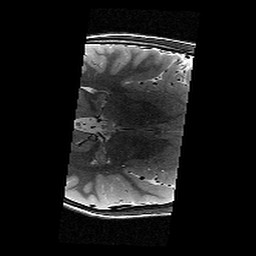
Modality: T2w
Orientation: axial
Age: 10
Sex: male
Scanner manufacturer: siemens
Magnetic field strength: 3 T
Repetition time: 9.23 s
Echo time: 0.067 s